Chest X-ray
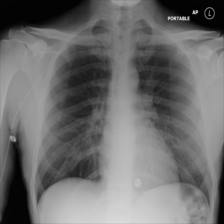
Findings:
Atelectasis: negative
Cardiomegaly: negative
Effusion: negative
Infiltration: negative
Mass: negative
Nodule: negative
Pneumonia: negative
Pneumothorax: negative
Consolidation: negative
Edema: negative
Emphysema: negative
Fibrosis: negative
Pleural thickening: negative
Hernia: negative